Question: I'm a beginner in queries and I'm struggling with one of them. Here are the two tables involved :

The askstobefriends table permit a user to add a friend in the application I m developping. The relational form of it is :
AskToBeFriends(ID (long), #UserAsker (long), #UserAsked (long), Accept (tinyInt))
So with this table we can see who asked to be friend and if it was accepted ...
The query I m trying to realize would permit to list all the user's friends from his ID and also return the friendship statut (accept field ==> waiting for an answer, accepted or refused).
Speretaly, it would be something like that :
'''
SELECT Accept, UserAsker, UserAsked
FROM askstobefriends
WHERE UserAsker = '".$userID."' OR UserAsked = '".$userID."' ";
'''
==> first issue : it can either be the user who asked to be friend with someone or the opposit, that why i've put and OR. After that, I d like that for everyfriend founded there's these informations :
'''
SELECT colUserID, colUserLogin, colUserName, colUserFirstname
FROM userTable
WHERE colUserID == FRIEND
'''
So I guess I need to do a join query, and in my join I have to be sure that I'm using the right foreign key from the asktobefriends tablefor each cases !! (once the key could be UserAsked and another time UserAsker depending on who asked to be friends :S )
Does anyone have a clue please :S ?? Thanks ;-) !!
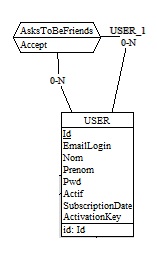
Answer: Your design is wrong. A User asks to be friend of another User, so "Ask_to_be_friend" is the relation, and the cardinality is many to many, so the design will looks like this:
User_User_ID is UserAsker.
User_USer_ID1 is UserAskedtobefriend

and the query could be like (you'll get all the users that user_user_ID Asks to be friend of):
'''
Select U.* from User as U
Join Ask_to_be_friend as A on
U.user_ID = A.User_user_ID
--where a.accept=1 if you add this, this will give
--you all the friends ID of the user_ID table User
'''
If you want to get the names or extra info of the askedtobefriend you'll need a extra Join
'''
Select U.* from User as U
Join Ask_to_be_friend as A on
U.user_ID = A.User_user_ID
Join User as U2 on
A.User_User_ID1=u2.User_ID
--where a.accept=1 ,with this you'll with get only the friends
'''